Field crop: maize
Growth stage: 1
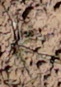
Species: lolium